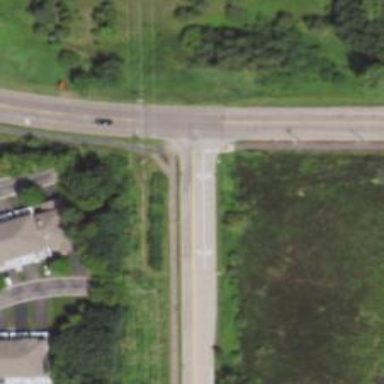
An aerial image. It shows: Unmarked asphalt crossing on cycleway road.